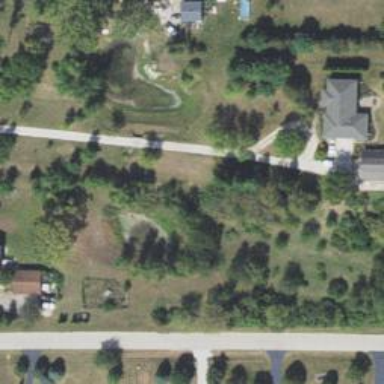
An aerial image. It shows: Driveway.